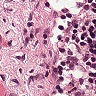
Metastatic tissue present: no